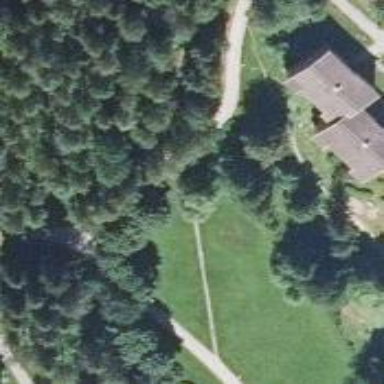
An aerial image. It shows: Asphalt cycleway designed for nordic skiing. The skiing track is groomed for classic and skating styles.